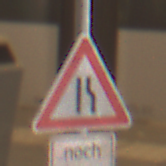
Verkehrszeichen: EinseitigVerengteFahrbahnRechts
Zusatzzeichen unten: LaengeEinerStrecke4
Umgebung: Indoor, Urban
Tageszeit: NotSpecified
Wetter: NotSpecified
Licht: Artificial
Jahreszeit: NotSpecified
Kontrast: MediumContrast